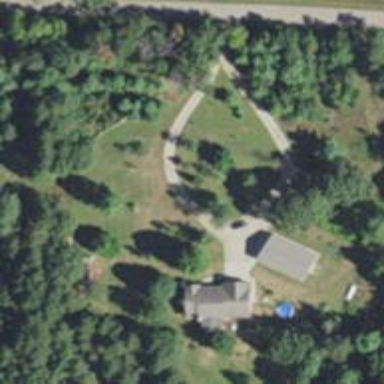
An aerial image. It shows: Driveway.